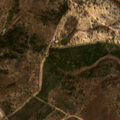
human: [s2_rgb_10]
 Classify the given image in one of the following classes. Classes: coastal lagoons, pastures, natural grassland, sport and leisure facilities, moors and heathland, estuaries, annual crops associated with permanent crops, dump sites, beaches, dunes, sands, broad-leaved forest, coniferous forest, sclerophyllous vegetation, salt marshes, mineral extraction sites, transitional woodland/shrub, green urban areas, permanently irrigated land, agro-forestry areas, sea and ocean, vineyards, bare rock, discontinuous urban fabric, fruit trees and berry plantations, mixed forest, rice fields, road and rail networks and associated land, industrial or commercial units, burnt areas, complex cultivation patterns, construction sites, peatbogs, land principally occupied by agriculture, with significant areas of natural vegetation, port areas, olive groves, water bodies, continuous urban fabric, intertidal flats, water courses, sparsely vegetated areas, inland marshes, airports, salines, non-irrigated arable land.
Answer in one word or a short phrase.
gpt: broad-leaved forest, transitional woodland/shrub